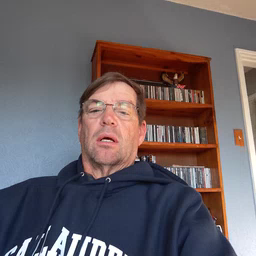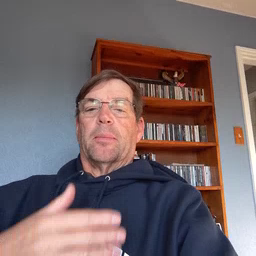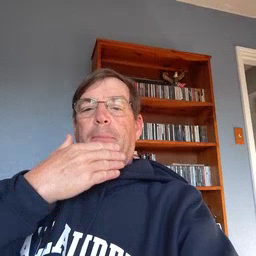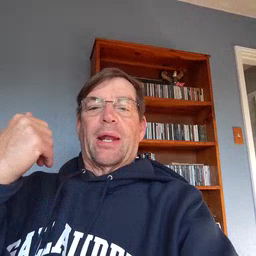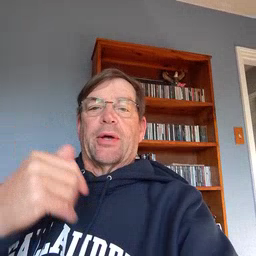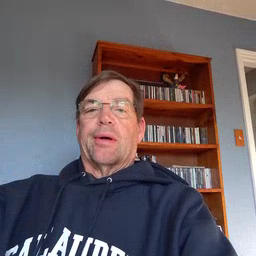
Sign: better